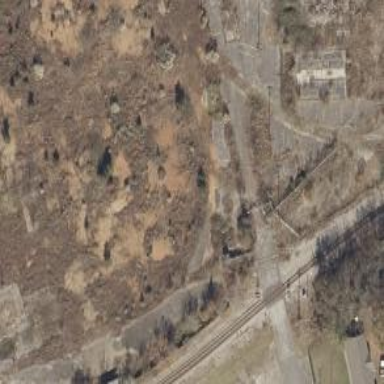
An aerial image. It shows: Disused railway spur service.